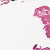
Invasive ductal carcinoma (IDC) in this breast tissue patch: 0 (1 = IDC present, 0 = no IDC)